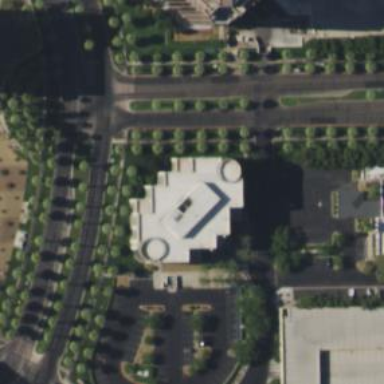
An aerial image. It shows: Government office building.